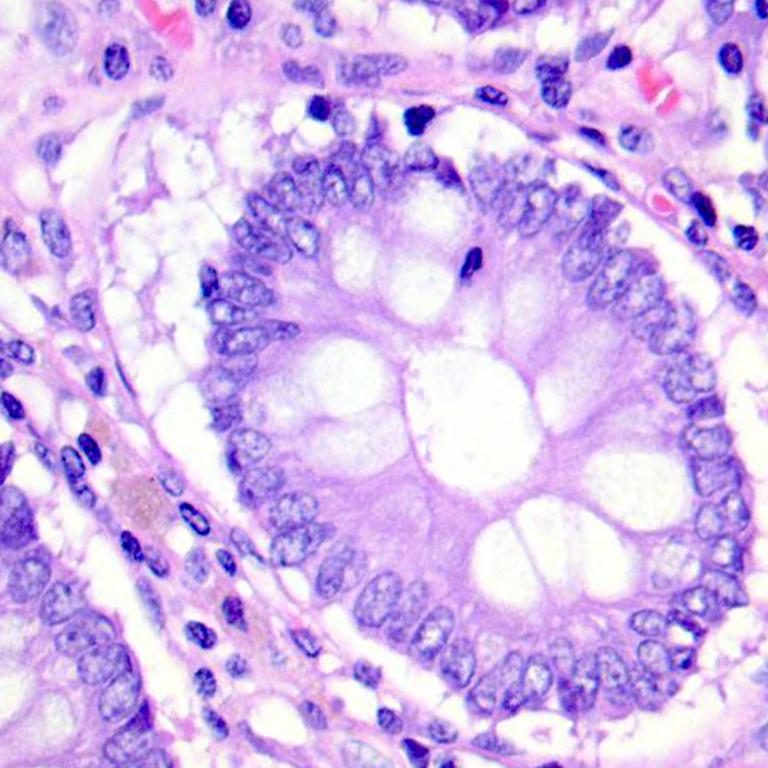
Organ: colon
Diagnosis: benign